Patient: sex F, age 65
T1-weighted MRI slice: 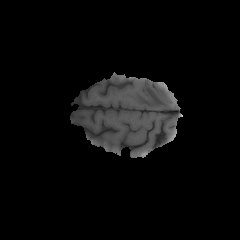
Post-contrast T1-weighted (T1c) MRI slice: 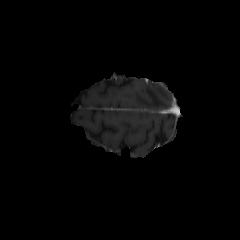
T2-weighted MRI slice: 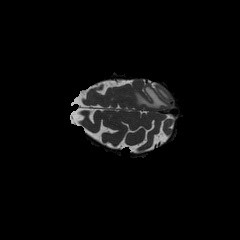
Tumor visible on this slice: yes
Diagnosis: Glioblastoma, IDH-wildtype
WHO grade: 4